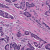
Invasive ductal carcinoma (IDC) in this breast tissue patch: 1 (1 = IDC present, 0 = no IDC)